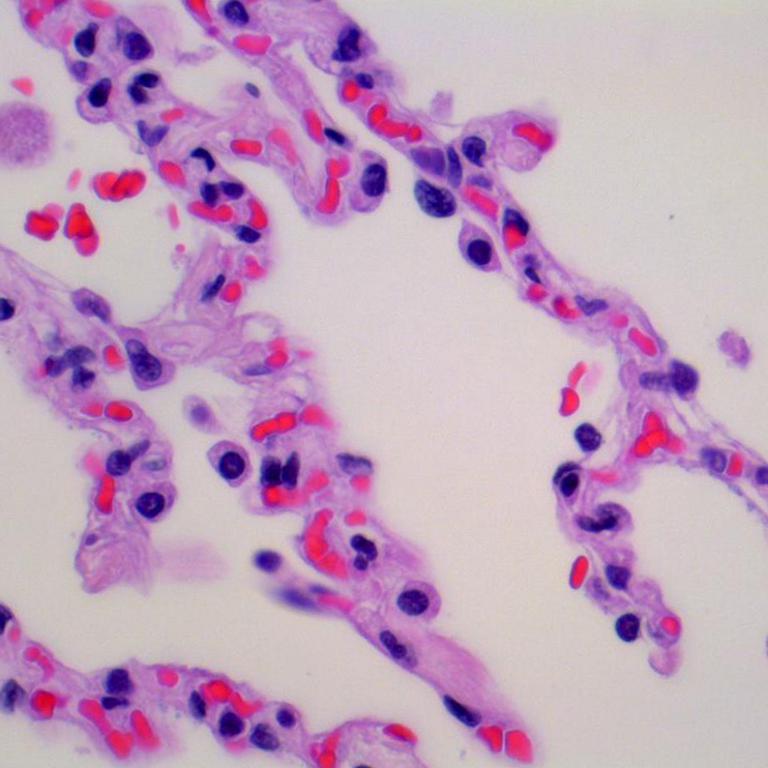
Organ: lung
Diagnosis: benign